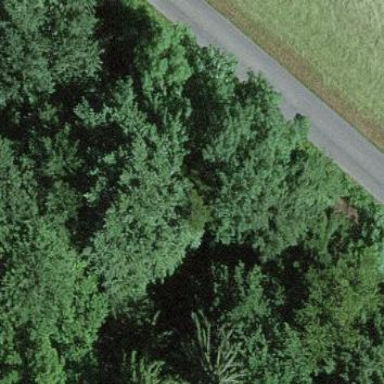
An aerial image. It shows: Forest area.